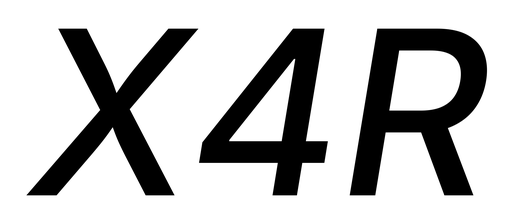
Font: Inter-Italic_Medium_Italic